Field crop: tomato
Growth stage: 1
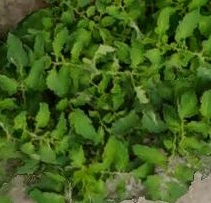
Species: tomato